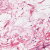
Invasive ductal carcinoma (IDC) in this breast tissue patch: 0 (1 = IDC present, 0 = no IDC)